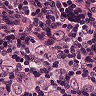
Metastatic tissue present: yes